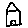
Label: house